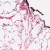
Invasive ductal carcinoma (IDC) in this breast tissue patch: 0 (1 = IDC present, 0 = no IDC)